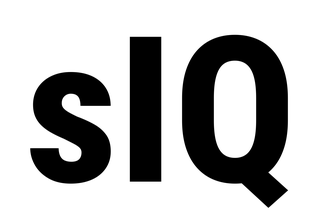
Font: Roboto_Condensed_ExtraBold